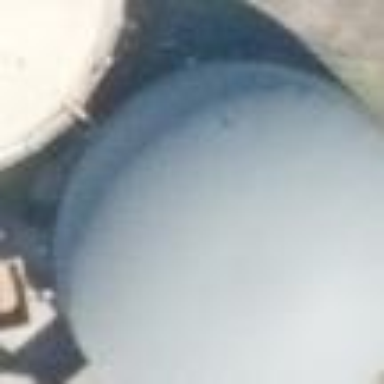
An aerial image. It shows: Storage tank building.